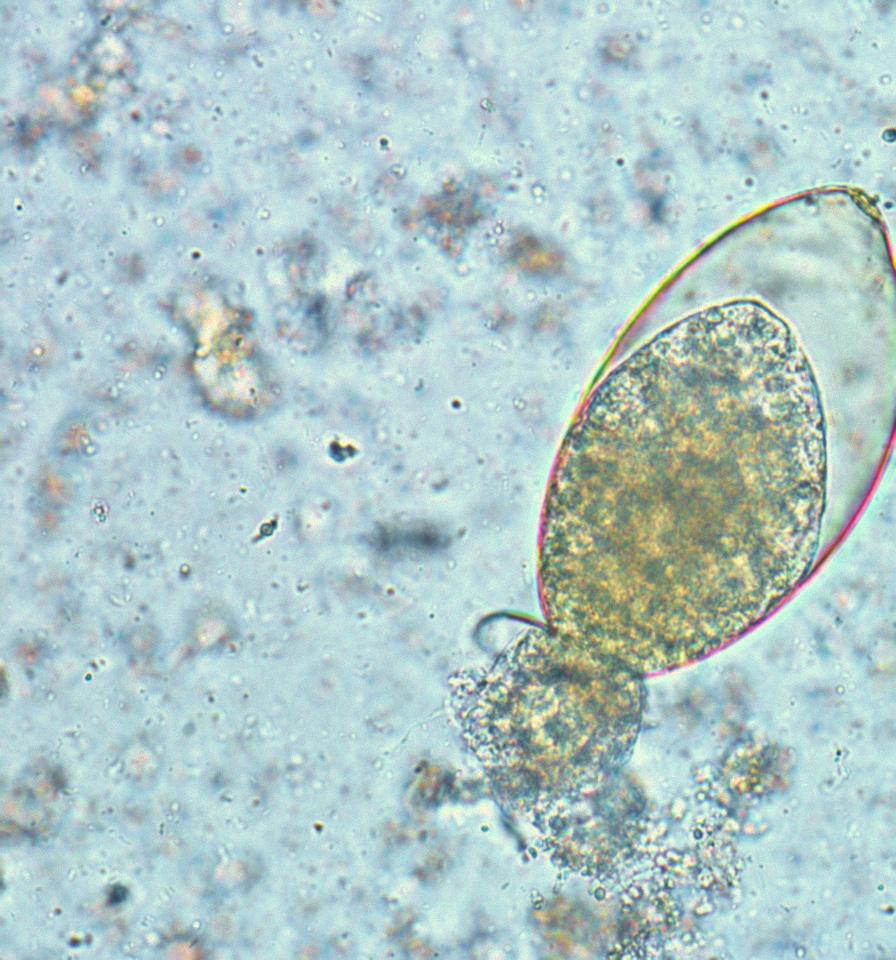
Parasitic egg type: Fasciolopsis buski